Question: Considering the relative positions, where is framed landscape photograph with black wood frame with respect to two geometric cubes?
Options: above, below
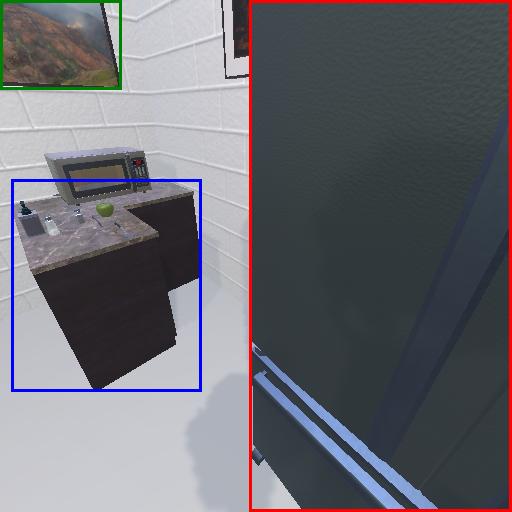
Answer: above